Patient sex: F
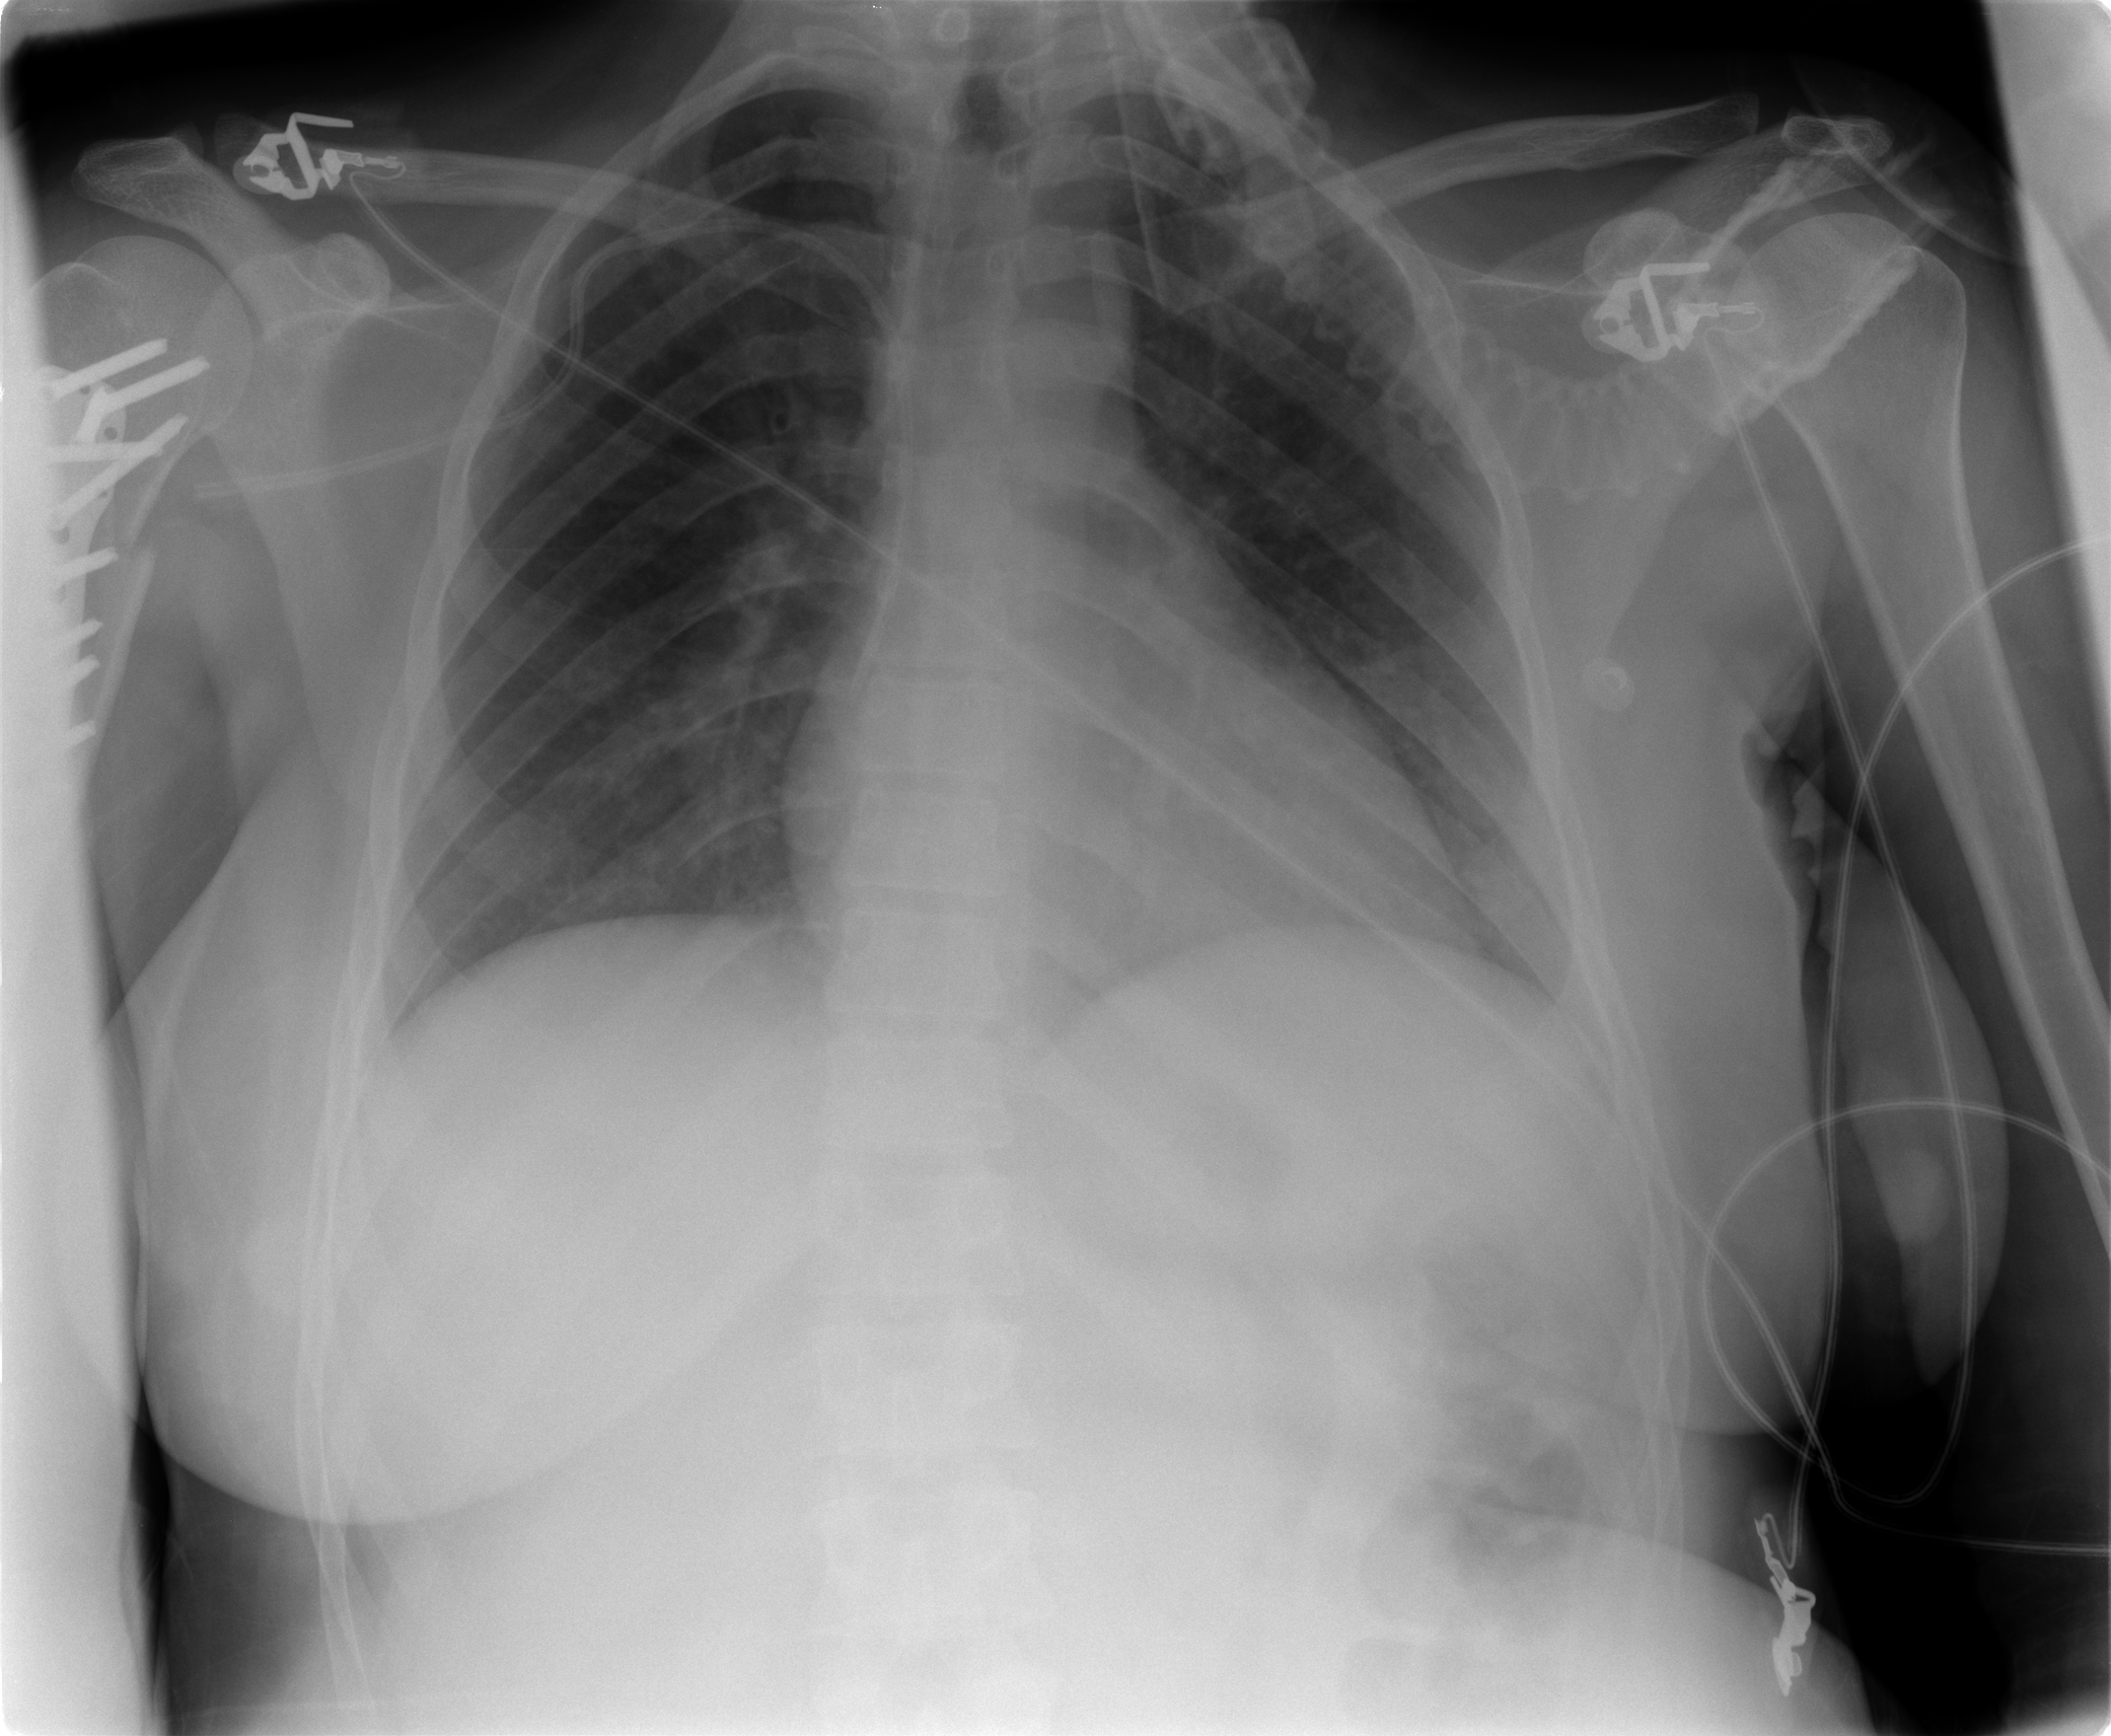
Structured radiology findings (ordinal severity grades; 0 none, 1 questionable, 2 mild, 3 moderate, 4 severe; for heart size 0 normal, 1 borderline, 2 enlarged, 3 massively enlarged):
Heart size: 0
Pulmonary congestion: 2
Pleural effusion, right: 0
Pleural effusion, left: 0
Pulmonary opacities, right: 2
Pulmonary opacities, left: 1
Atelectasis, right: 0
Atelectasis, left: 0